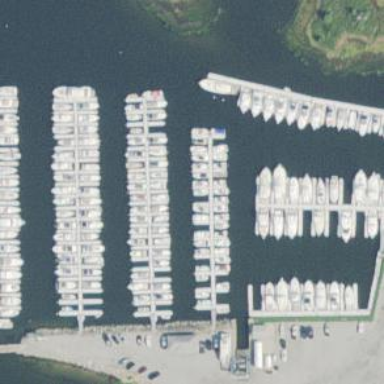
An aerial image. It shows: Man-made pier.